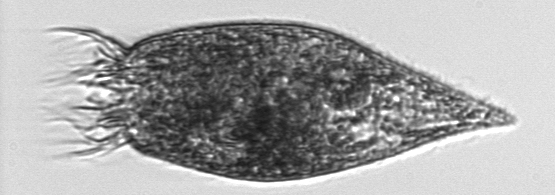
Label: Strombidium_conicum